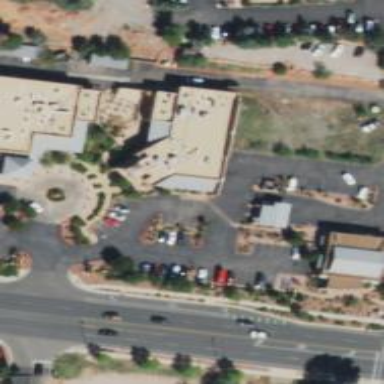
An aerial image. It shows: Clinic.